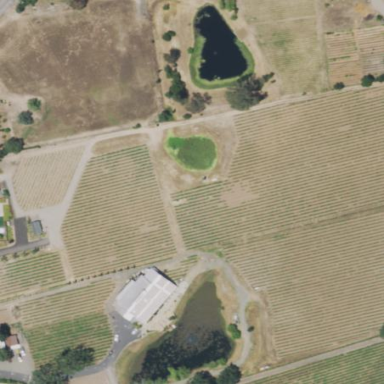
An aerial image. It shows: Vineyard with grape crops.